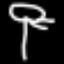
Label: palm tree